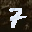
Label: 7